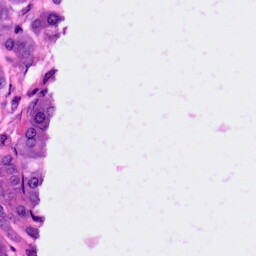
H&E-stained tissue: Pancreatic